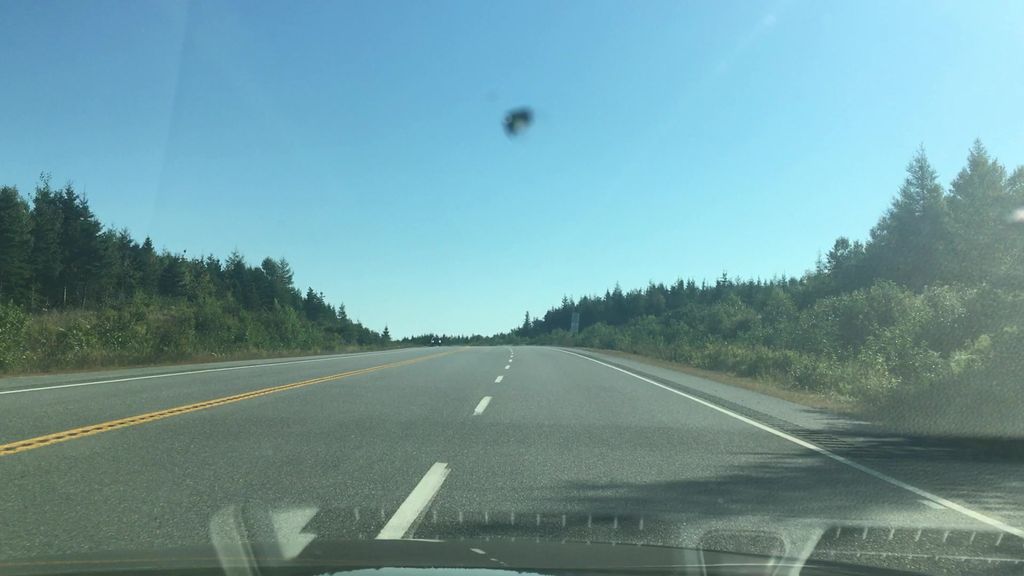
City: halifax